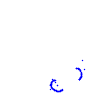
Particle: kaon